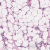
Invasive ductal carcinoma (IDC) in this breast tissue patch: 1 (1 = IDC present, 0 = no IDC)